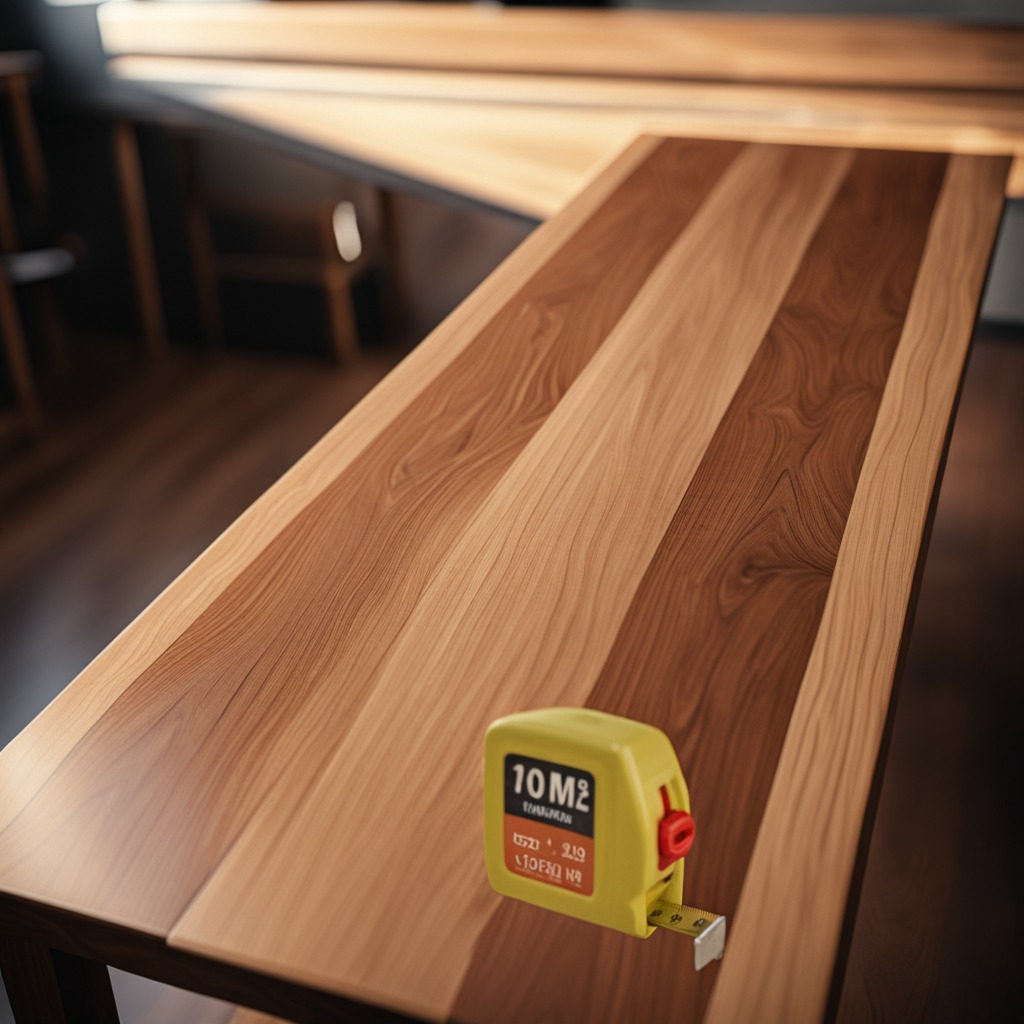
A measuring tape is lying on the wooden table in a carpentry studio.